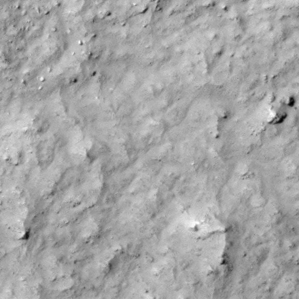
Label: non_frost